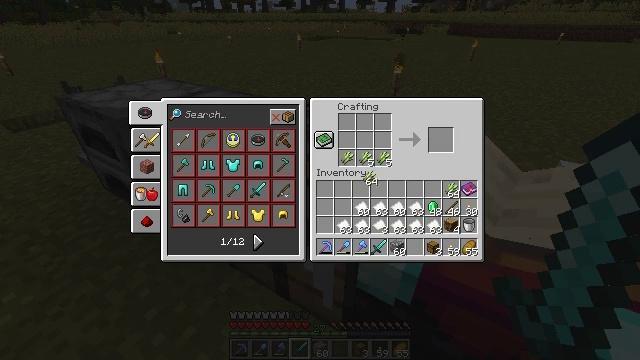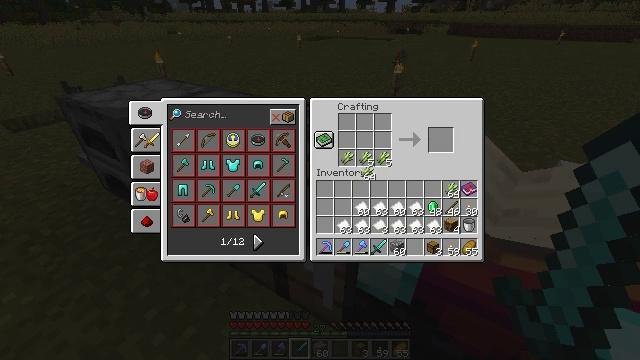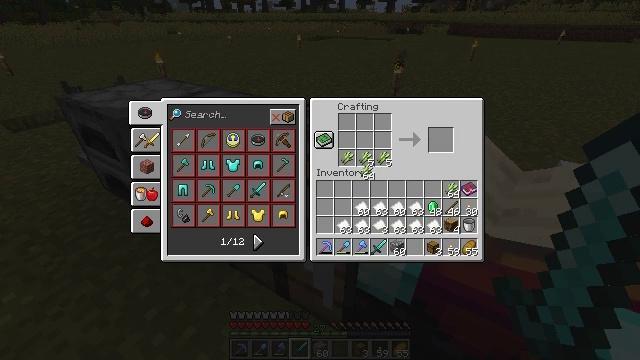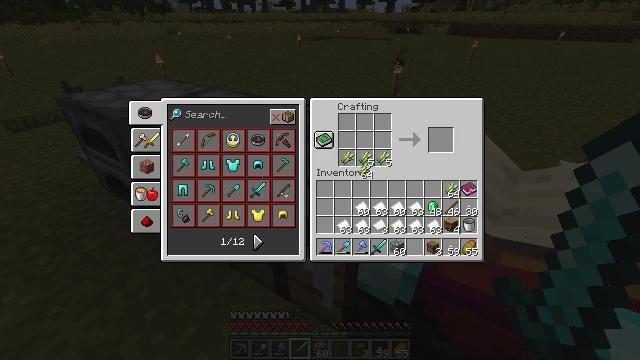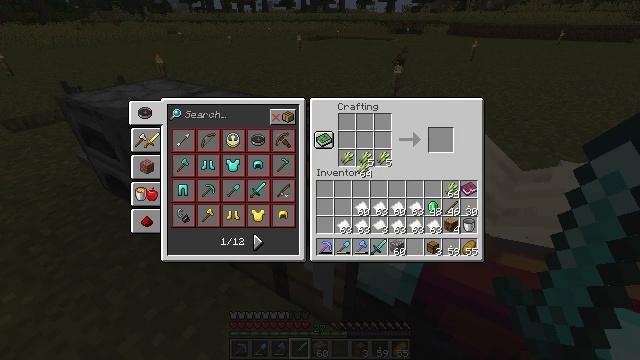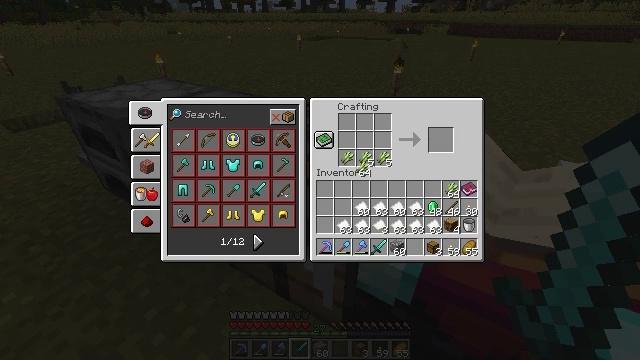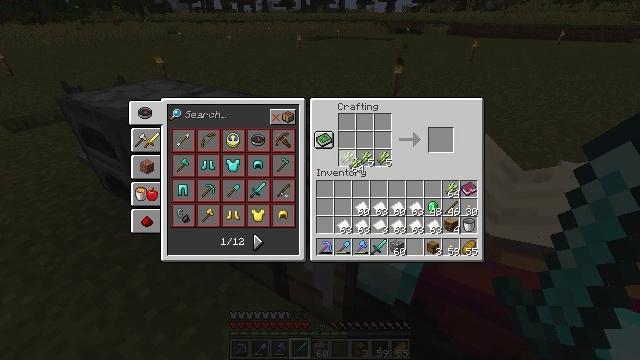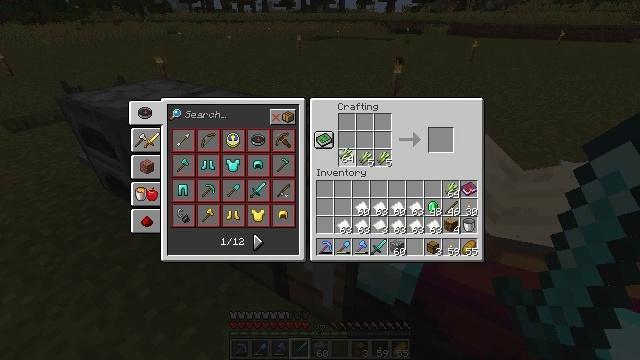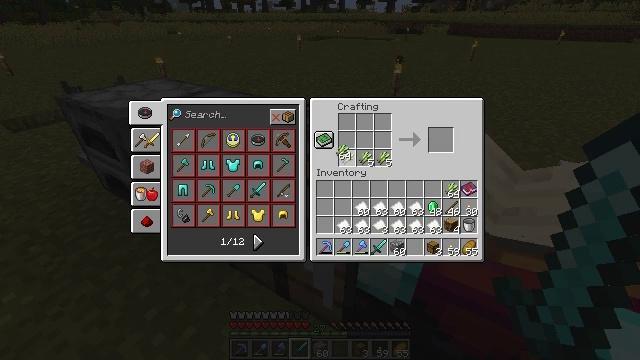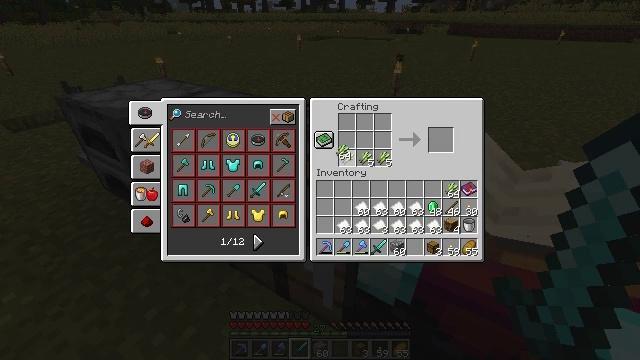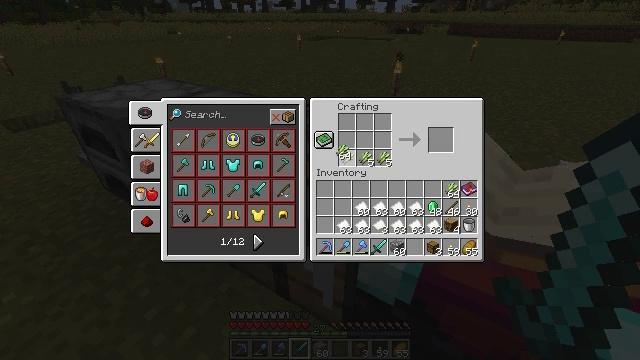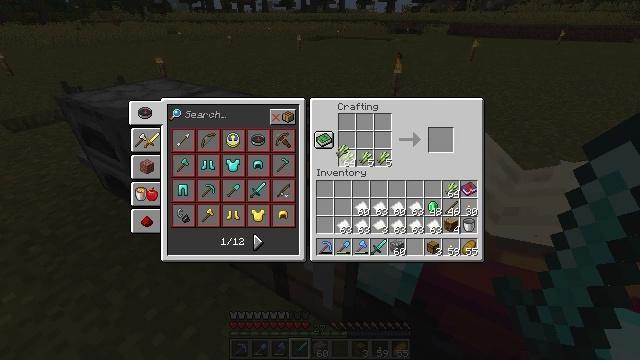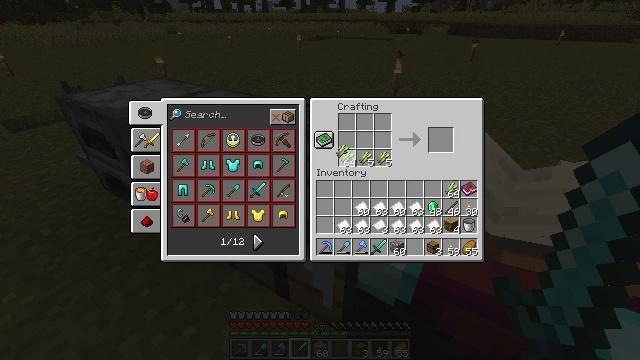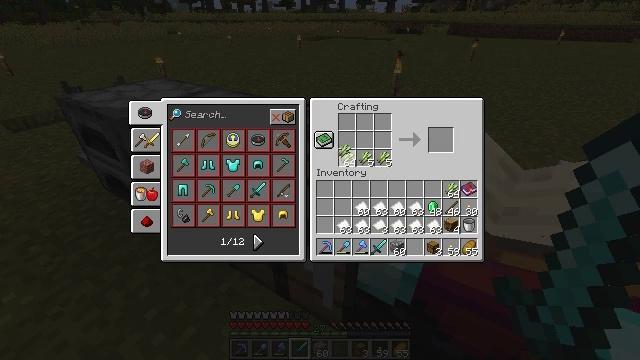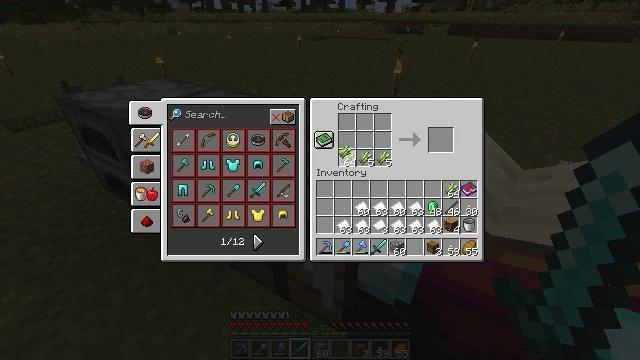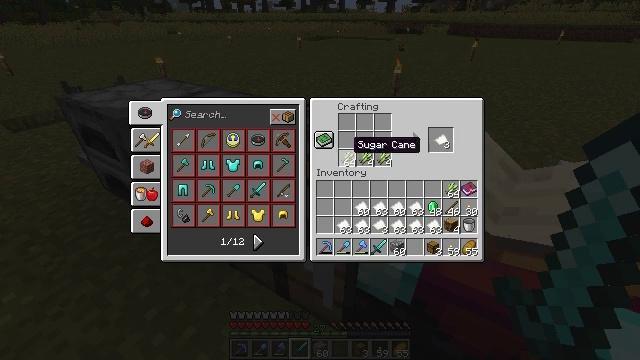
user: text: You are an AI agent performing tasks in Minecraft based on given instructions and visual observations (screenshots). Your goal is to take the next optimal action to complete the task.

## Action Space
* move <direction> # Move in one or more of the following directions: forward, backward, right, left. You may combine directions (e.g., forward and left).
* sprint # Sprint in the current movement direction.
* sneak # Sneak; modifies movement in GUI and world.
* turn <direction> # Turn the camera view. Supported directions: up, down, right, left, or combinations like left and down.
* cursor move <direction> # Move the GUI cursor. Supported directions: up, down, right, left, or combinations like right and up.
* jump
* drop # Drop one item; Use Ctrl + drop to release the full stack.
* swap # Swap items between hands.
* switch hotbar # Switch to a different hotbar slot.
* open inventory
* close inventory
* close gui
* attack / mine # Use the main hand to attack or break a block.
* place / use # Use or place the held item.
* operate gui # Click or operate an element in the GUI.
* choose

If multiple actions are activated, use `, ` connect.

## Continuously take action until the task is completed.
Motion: motion action
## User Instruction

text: Craft paper using the crafting table.
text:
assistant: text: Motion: no_op
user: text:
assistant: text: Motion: no_op
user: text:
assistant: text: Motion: no_op
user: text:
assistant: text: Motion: no_op
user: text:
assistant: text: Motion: no_op
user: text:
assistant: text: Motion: cursor move left
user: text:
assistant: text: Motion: cursor move left and up
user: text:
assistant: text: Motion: operate gui
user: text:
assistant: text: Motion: operate gui
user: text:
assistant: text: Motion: operate gui
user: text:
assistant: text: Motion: no_op
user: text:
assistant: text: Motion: no_op
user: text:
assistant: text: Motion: no_op
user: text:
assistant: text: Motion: no_op
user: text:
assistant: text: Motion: no_op
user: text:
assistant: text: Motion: no_op
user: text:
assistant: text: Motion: no_op
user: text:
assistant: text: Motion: cursor move right and down
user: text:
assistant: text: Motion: cursor move right and down
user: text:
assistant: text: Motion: cursor move right
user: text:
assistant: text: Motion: no_op
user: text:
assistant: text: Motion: no_op
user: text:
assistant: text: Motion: no_op
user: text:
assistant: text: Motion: no_op
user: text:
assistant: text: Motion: no_op
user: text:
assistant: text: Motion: no_op
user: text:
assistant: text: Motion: no_op
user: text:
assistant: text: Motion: operate gui
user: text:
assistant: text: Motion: operate gui
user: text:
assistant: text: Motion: operate gui